Aerial crown-view tile of a tropical tree (Barro Colorado Island, Panama), acquired 20250512:
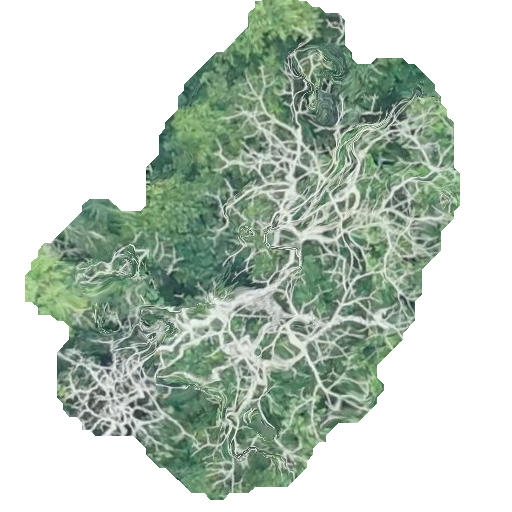
Species: Pseudobombax septenatum
GBIF accepted scientific name: Pseudobombax septenatum
Crown area: 195.636 m²